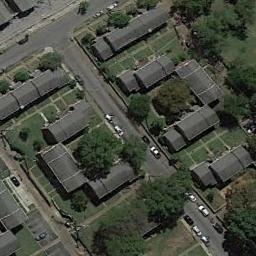
Label: residential